Question: I have a problem with validation of my form because if I use required attribute in each element of form and press submit the form is not processed until it is fill out the form, but in my file I add a function functions.js click on the button to send the data form, html5 validation is no longer respected and would like to know why that happens.

'''
<form class="user-form" method="post">
<p><i>Todos los campos son requeridos!</i></p>
<p>
<input id="uName" class="span5" name="uName" type="text" placeholder="Nombre completo" required/>
</p>
<p>
<input id="uEmail" class="span5" name="uEmail" type="email" placeholder="E-mail" required/>
</p>
<p>
<input id="uUser" class="span5" name="uUser" type="text" placeholder="Usuario" required/>
</p>
<p>
<input id="uPasswd" class="span5" name="uPasswd" type="password" placeholder="Contrasena" required/>
</p>
<p>
<select id="uType" class="span5" name="uType" required>
<option value="0">Tipo de usuario</value>
<option value="1">Emisor</value>
<option value="2">Revisor</value>
</select>
</p>
<p>
<input class="saveUser btn btn-primary" type="submit" value="Guardar"/>
</p>
</form>
'''
'''
$('.saveUser').on('click',function() {
data = $('.user-form').serializeArray();
data.push({
name: 'tag',
value: 'saveUser'
})
console.log(data);
return false;
/* I put the above code for check data before send to ajax*/
$.ajax({
url: url,
type: 'post',
data: data,
success: function (data) {
if (data.success) {
} else {
}
}
});
return false;
})
'''
Then, if I use jquery event to send data with ajax html5 validation with "required" attribute does't work.
If I change on click .save-user to on submit form, works html5 validation but not the code inside jquery event.
The above form is used and included in two sections
'''
<a href="#" id="lSignup">Sign-up Free</a>
<section id="sign-up">
/* Form */
</section>
<a href="#" id="lEdit">Edit information</a>
<section id="edit-user">
/* Form */
</section>
'''
Then when I click in add an id to :
'''
$('#lSignUp').on('click', function() { $('.user-form').attr('id','save-user'); })
'''
And if I click in ..
'''
$('#lEdit').on('click', function() { $('.user-form').attr('id','edit-user'); })
'''
And after add ID to , that form is showed to fill or edit field and save data with the event jquery to put up.
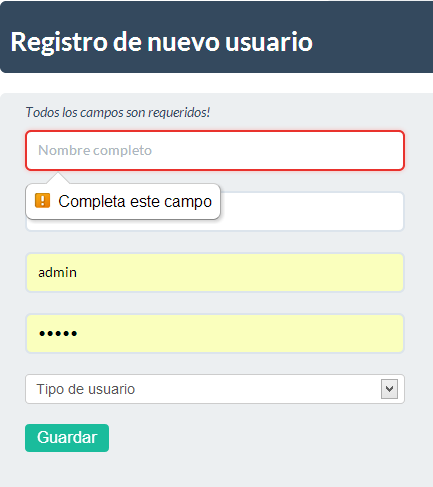
Answer: Instead of
'''
$('.saveUser').on('click',function() {
'''
Use
'''
$('.user-form').on('submit',function(e) {
e.preventDefault();
'''